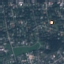
Label: Residential